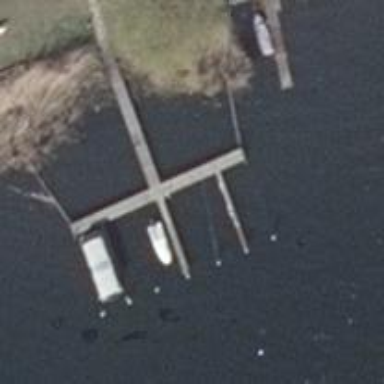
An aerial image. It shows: Man-made pier.